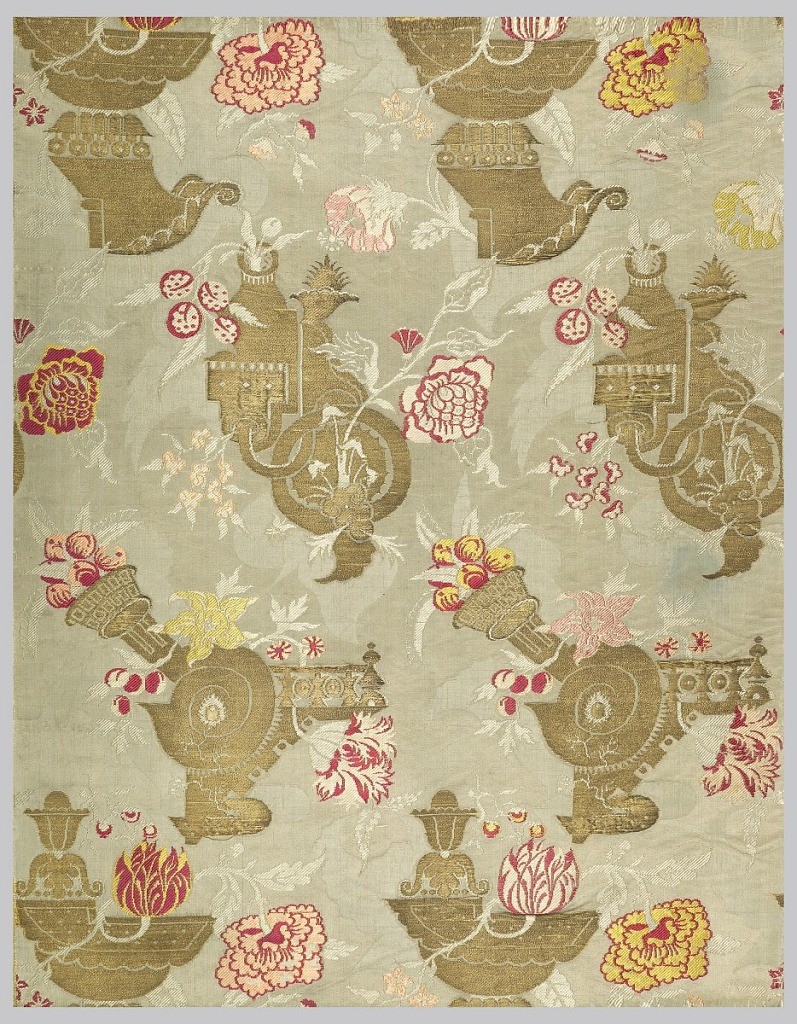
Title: Fragments
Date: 1700–1750
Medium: silk, metallic thread Technique: satin brocaded with silks and metal
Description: Seven fragments of textile panel, originally made up of three widths of material, edged with narrow strip of brocade with blue ground and backed with blue silk.  White satin ground with gold, red, yellow and white brocade. Irregular-shaped vessels from which flowers emerge.